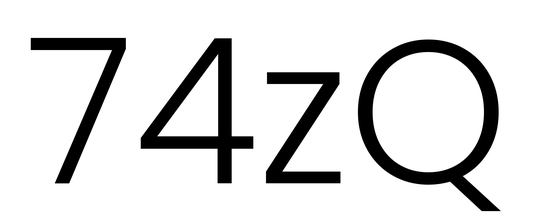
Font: Poppins-Light